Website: lowes
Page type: billing-address
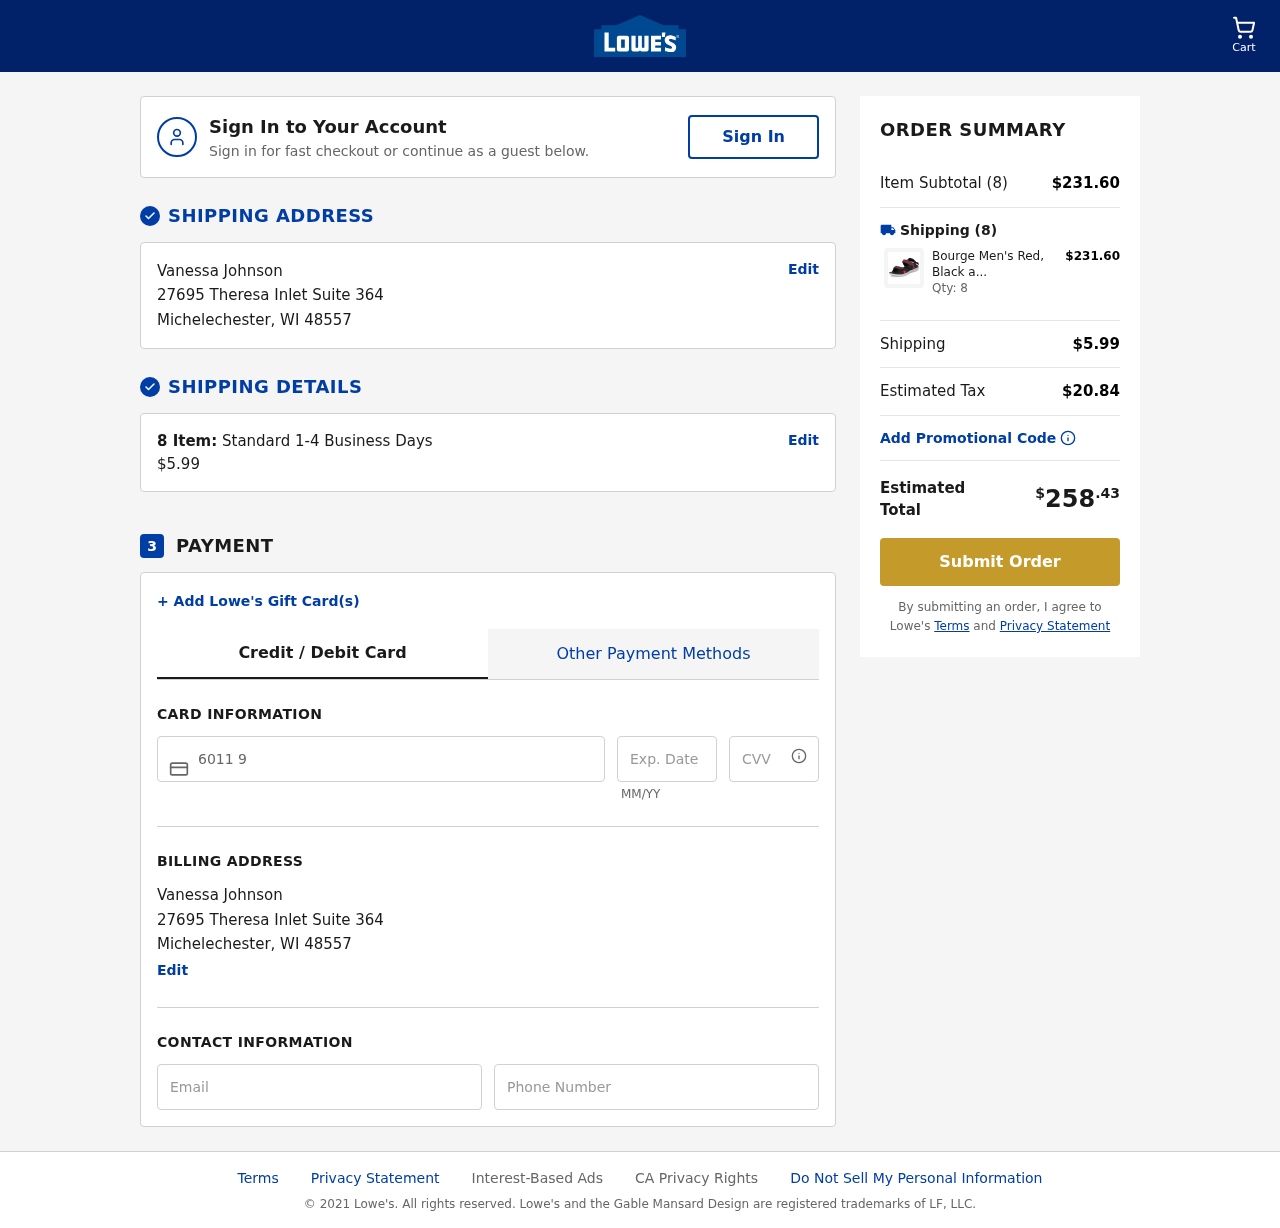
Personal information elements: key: PII_CARD_CVV
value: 204
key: PII_CARD_EXPIRY
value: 03/27
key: PII_CARD_NUMBER
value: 6011 9299 9708 5851
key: PII_CITY
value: Michelechester
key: PII_EMAIL
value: vjohnson@hotmail.com
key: PII_FULLNAME
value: Vanessa Johnson
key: PII_PHONE
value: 8757513582
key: PII_POSTCODE
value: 48557
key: PII_STATE_ABBR
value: WI
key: PII_STREET
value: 27695 Theresa Inlet Suite 364
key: PII_FULLNAME2
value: Vanessa Johnson
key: PII_CITY2
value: Michelechester
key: PII_STATE_ABBR2
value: WI
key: PII_POSTCODE_FULL
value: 48557
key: PII_POSTCODE_NUMERIC
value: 48557
Product elements: key: PRODUCT1_NAME
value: Bourge Men's Red, Black and Grey Floaters-7 UK (41 EU) (8 US) (Grada-32)
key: PRODUCT1_PRICE
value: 28.95
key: PRODUCT1_QUANTITY
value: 8
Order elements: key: ORDER_NUM_ITEMS
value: Cart
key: ORDER_NUM_ITEMS
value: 8 Item:
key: ORDER_NUM_ITEMS
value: Item Subtotal (8)
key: ORDER_SHIPPING_COST
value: $5.99
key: ORDER_SUBTOTAL
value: $231.60
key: ORDER_TAX
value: $20.84
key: ORDER_TOTAL
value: $258.43